Field crop: maize
Growth stage: 1
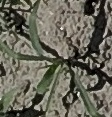
Species: sorghum